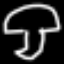
Label: mushroom